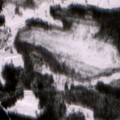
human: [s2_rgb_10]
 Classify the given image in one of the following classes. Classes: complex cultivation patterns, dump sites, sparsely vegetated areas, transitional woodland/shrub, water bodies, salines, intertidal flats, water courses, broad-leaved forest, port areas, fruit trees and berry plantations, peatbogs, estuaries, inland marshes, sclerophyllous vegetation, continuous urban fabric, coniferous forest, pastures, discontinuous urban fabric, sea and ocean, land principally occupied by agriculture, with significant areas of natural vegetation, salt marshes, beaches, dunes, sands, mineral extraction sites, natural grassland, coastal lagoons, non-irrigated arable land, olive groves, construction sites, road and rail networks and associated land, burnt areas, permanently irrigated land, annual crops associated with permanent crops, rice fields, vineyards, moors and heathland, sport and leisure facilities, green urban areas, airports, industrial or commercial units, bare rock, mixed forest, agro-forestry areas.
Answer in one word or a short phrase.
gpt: coniferous forest, mixed forest, transitional woodland/shrub, peatbogs